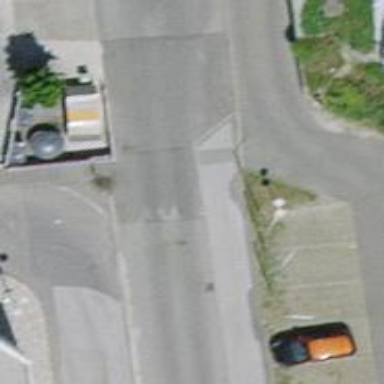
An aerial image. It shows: Raised kerb.